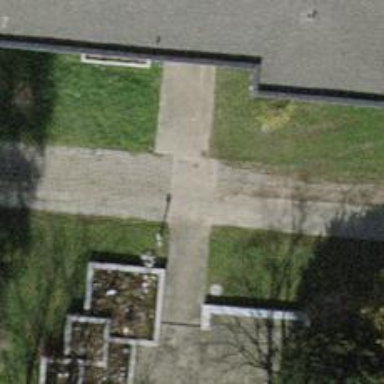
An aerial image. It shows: Path made of paving stones.